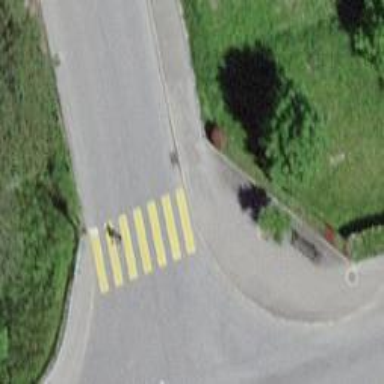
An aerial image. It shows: Zebra crossing on the road.